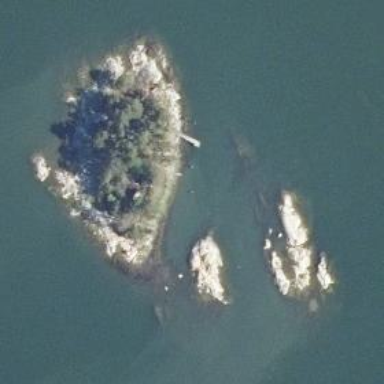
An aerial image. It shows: Island with natural coastline.